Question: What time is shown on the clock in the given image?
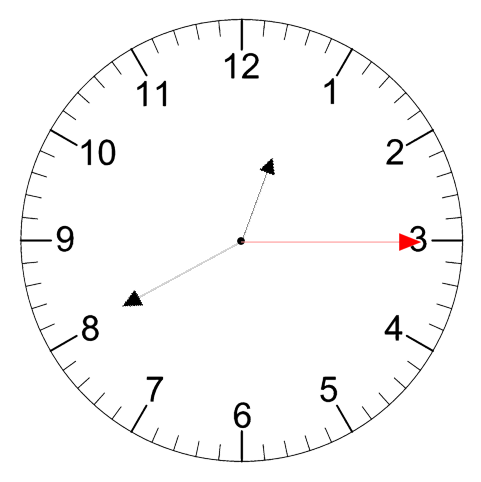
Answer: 12:40:15